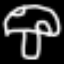
Label: mushroom